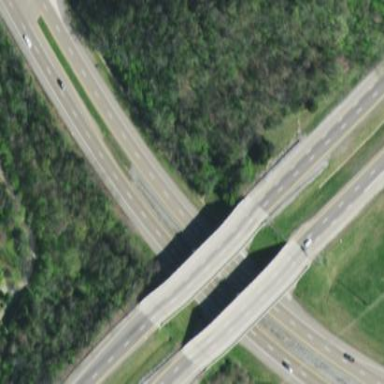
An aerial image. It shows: Man-made bridge.